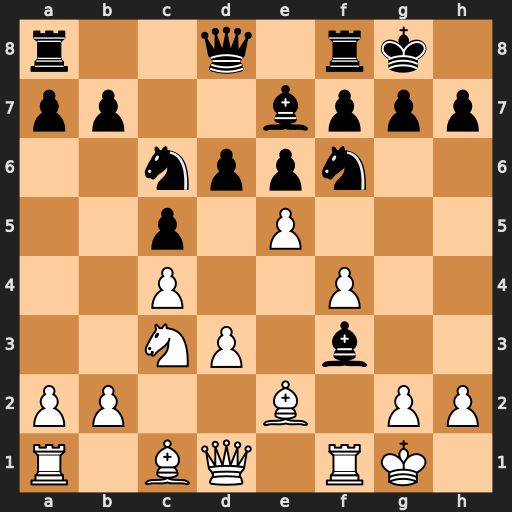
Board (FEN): r2q1rk1/pp2bppp/2nppn2/2p1P3/2P2P2/2NP1b2/PP2B1PP/R1BQ1RK1
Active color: w
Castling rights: -
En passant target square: -
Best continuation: exf6 Bxe2 fxe7